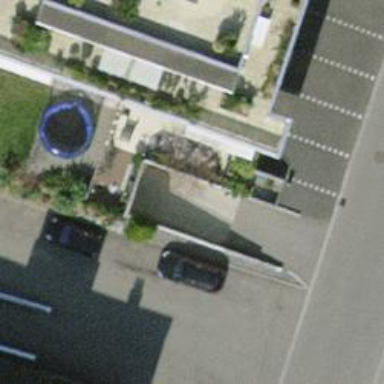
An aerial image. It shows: Parking entrance.